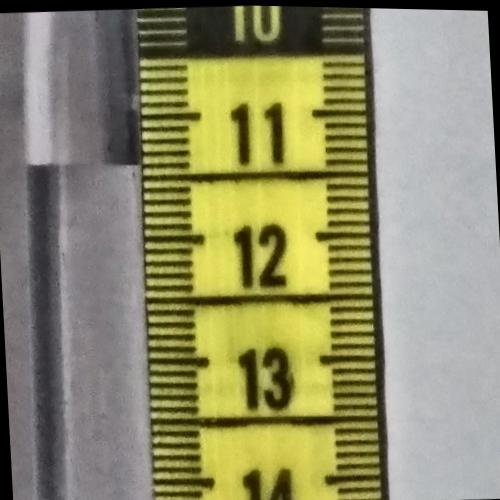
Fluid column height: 11.4 cm